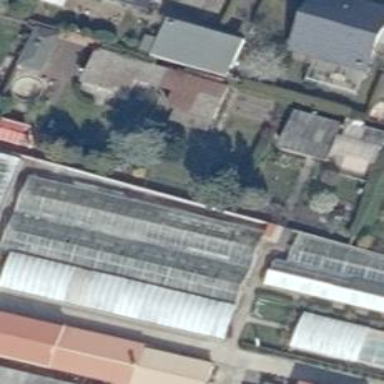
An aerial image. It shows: Greenhouse.